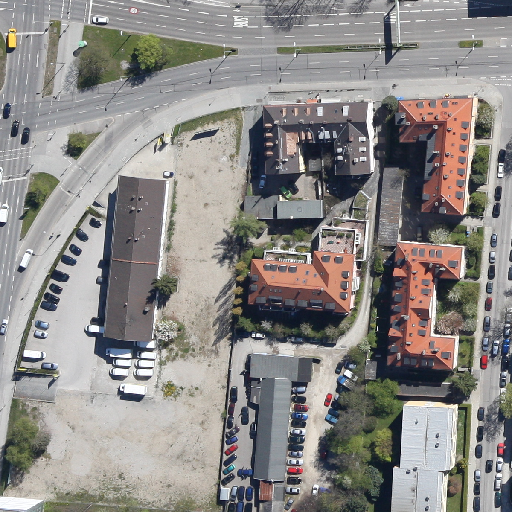
Referring expression: van driving on the road